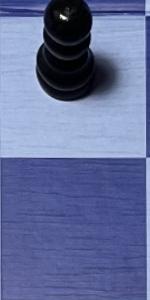
Label: Empty